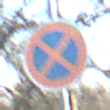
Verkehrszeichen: AbsolutesHalteverbot
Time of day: MorningAfternoon
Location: Outdoor (Nature)
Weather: Clear
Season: NotSpecified
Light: Natural